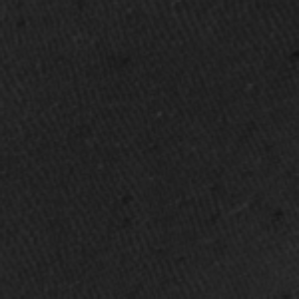
Label: frost